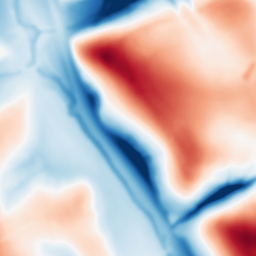
Category: multiscale
Decomposition family: dog_multiscale
Decomposition parameters: sigma_ratio: 1.6
n_scales: 6
base_sigma: 2
Upsampling method: quintic
Upsampling parameters: scale: 8
Upsampling scale: 8